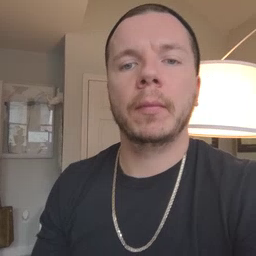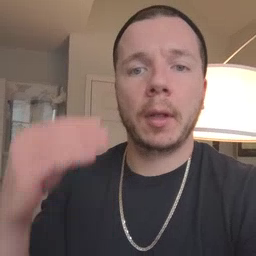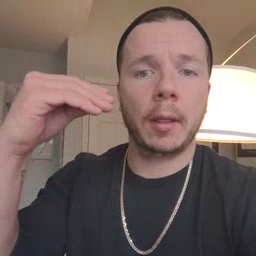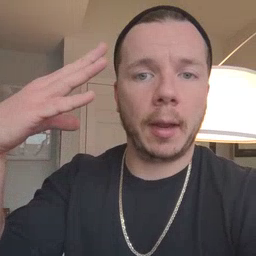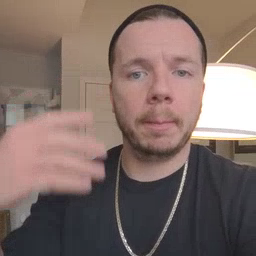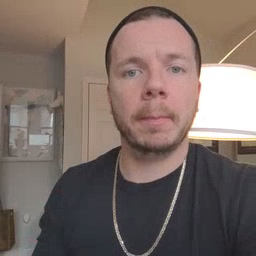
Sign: lamp